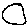
Label: circle